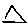
Label: triangle